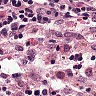
Metastatic tissue present: no